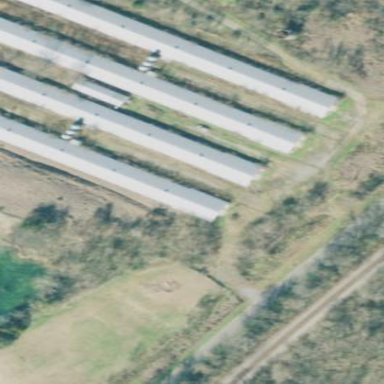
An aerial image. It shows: Farm auxiliary building.